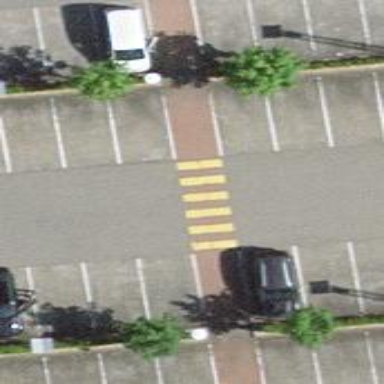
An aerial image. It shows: Uncontrolled zebra crossing on the road.